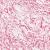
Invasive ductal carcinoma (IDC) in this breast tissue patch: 0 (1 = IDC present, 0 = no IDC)